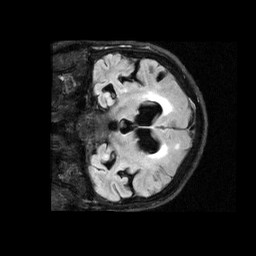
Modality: FLAIR
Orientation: coronal
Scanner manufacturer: siemens
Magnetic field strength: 1.5 T
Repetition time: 9.11 s
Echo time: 0.111 s